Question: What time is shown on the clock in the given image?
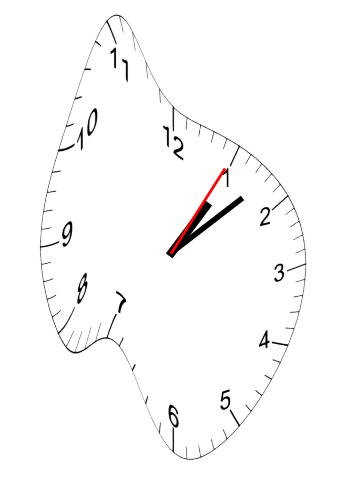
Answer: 01:08:05